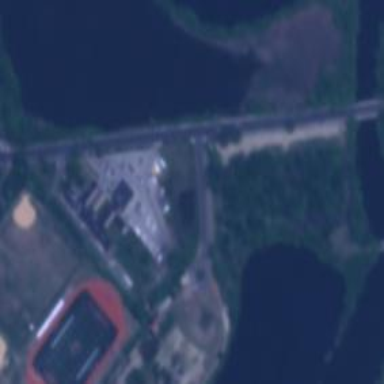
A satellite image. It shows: School.